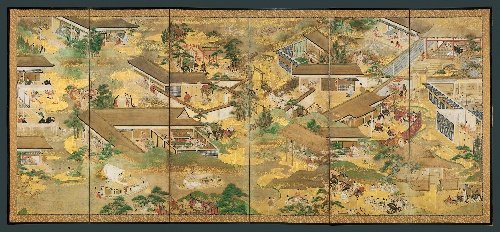
Title: 源氏物語図屏風|Fifty-Four Scenes from The Tale of Genji
Date: late 17th century
Object type: Screens
Classification: Paintings
Medium: Pair of six-panel folding screens; ink, color, gold, and gold leaf on paper
Culture: Japan
Period: Edo period (1615–1868)
Dimensions: Each: 66 15/16 in. × 12 ft. 5 3/16 in. (170 × 379 cm)
Department: Asian Art
Credit line: Mary Griggs Burke Collection, Gift of the Mary and Jackson Burke Foundation, 2015
Accession year: 2015
Repository: Metropolitan Museum of Art, New York, NY
Tags: Interiors|Men|Women